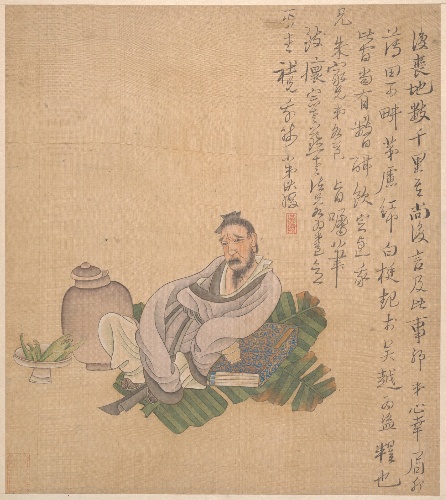
Title: 明/清   陳洪綬、陳字   雜畫   冊|Figures, flowers, and landscapes
Artist: Chen Hongshou|Chen Zi
Artist bio: Chinese, 1598–1652|Chinese, 1634–1711
Date: one leaf dated 1627
Object type: Album
Classification: Paintings
Medium: Album of eleven leaves; ink and color on silk
Culture: China
Period: Ming (1368–1644) and Qing (1644–1911) dynasties
Dimensions: Image: 8 3/4 x 8 9/16 in. (22.2 x 21.7 cm)
Department: Asian Art
Credit line: Gift of Mr. and Mrs. Wan-go H. C. Weng, 1999
Accession year: 1999
Repository: Metropolitan Museum of Art, New York, NY
Tags: Birds|Men|Flowers|Landscapes